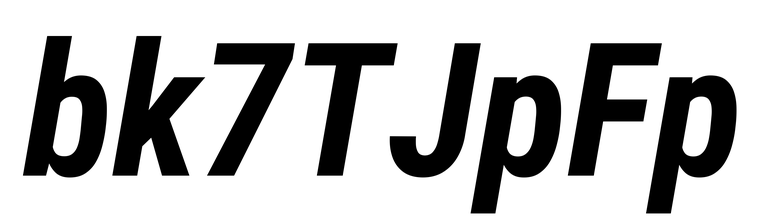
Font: Roboto-Italic_Condensed_Bold_Italic